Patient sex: M
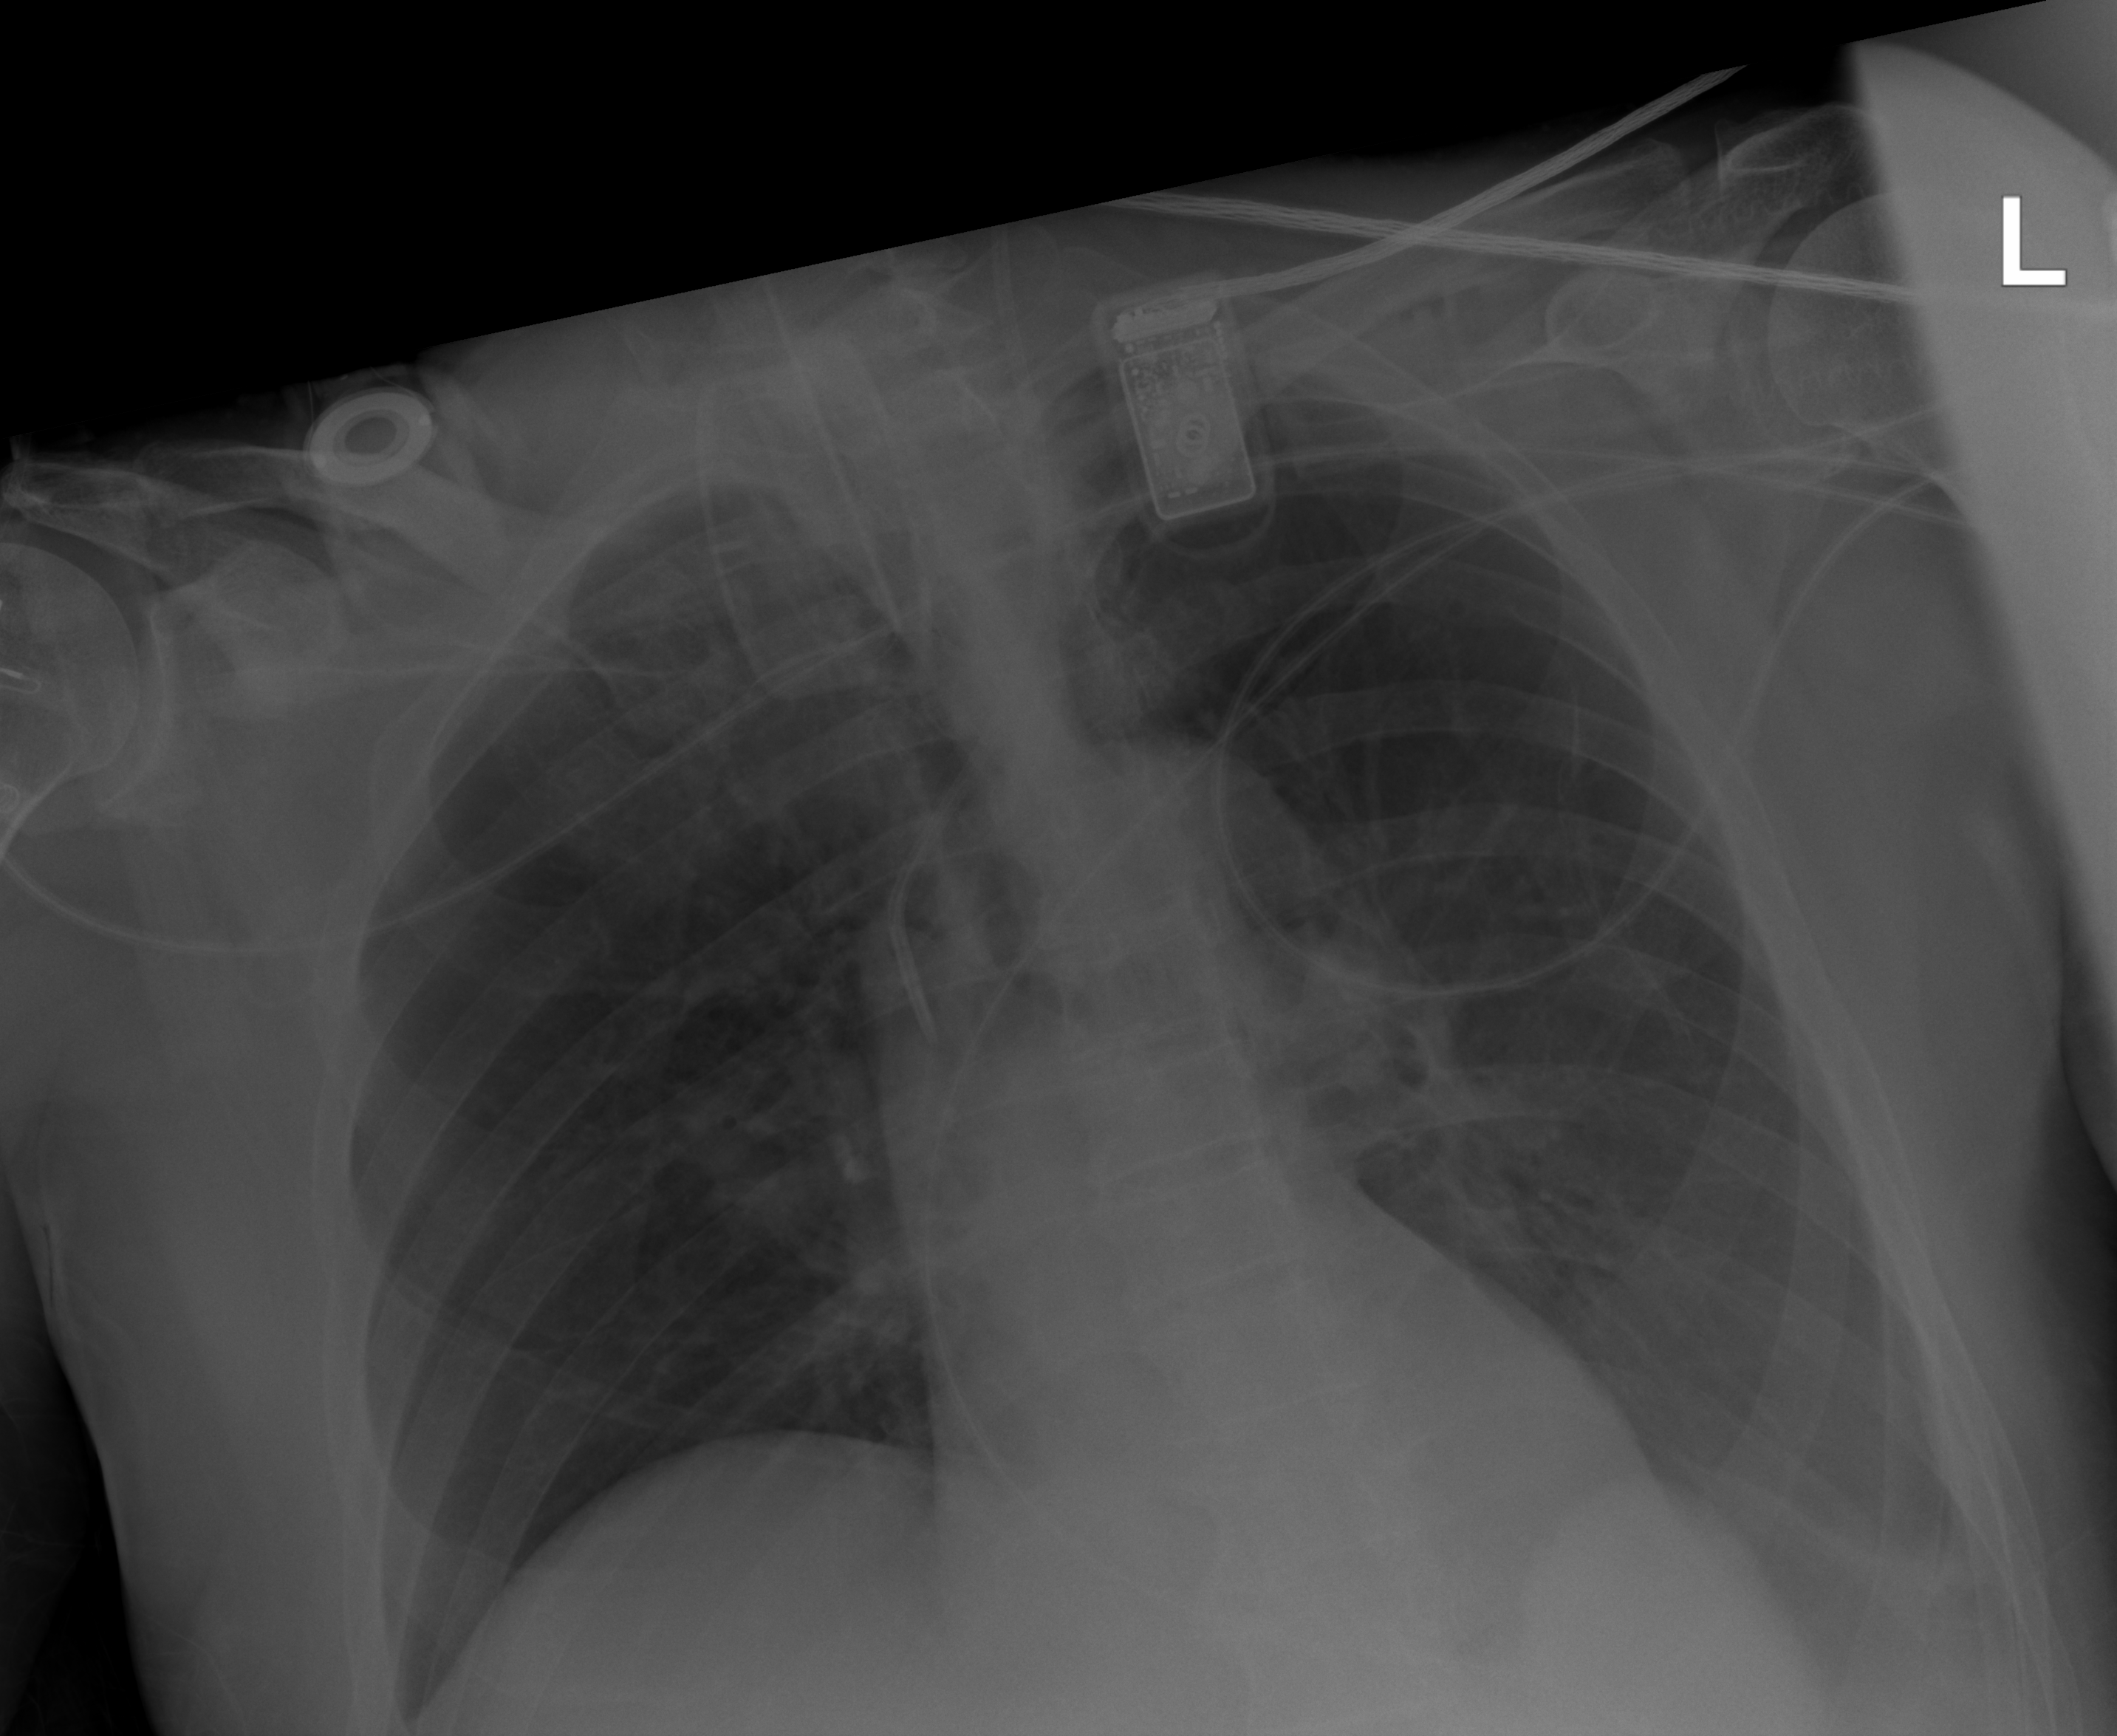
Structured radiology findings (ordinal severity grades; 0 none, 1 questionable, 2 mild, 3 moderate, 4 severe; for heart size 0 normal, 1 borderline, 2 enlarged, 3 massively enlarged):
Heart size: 0
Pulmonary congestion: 0
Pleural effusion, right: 0
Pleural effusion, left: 2
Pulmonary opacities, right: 0
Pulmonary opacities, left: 0
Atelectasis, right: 0
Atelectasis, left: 2